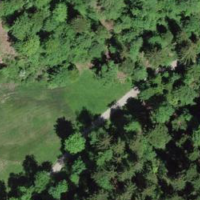
EUNIS habitat code: 43
Species observed at this site:
Agrostis canina
Angelica sylvestris
Lysimachia vulgaris